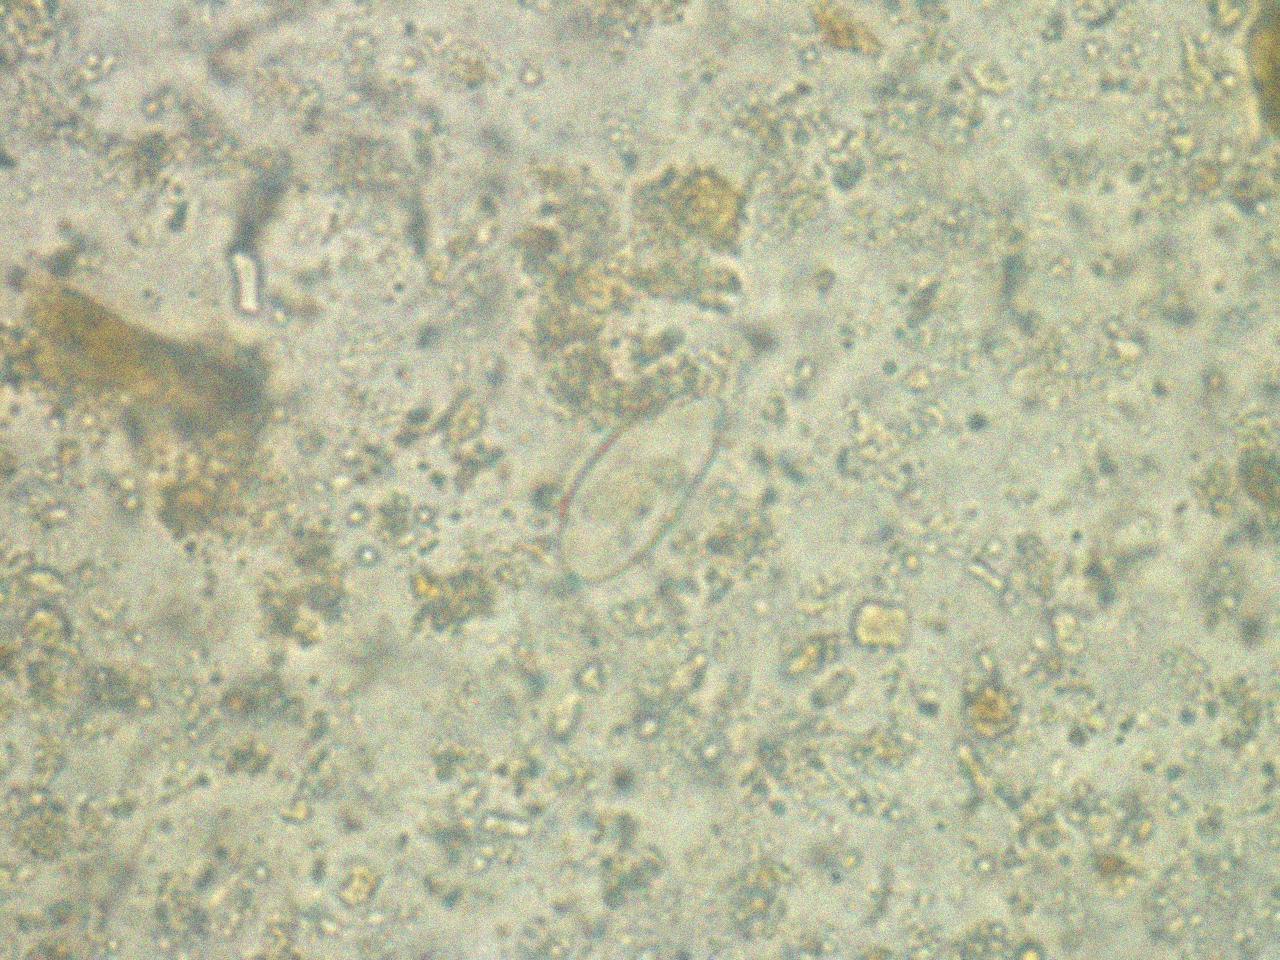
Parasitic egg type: Enterobius vermicularis